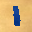
Label: 1